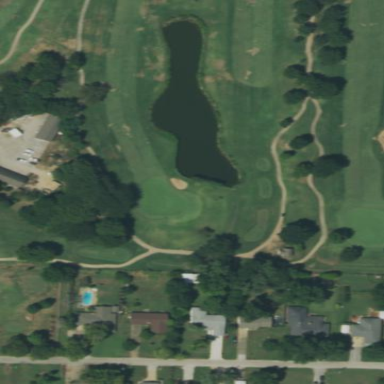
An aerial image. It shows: Picturesque scene of golf course with lateral water hazard.